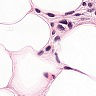
Metastatic tissue present: yes